Interaction volume radius: 10 \u00c5
Interaction volume height: 10 \u00c5
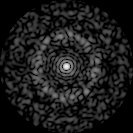
Disorder parameter: 0.8335